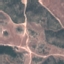
Land use / land cover class: HerbaceousVegetation